Question: I have Following structure in my table with the data

Now From Above Data let say if I want to find all sub organization where organization Id is given..then how can find that .
here how can i make it show Reseller A,Reseller B,Advertiser A,Advertiser B,when organization Id = 10707(Main Organization)
My table name is organization_ and there is
> parentorganizationId
in each row which describes the parentorganization of that particular organization.
So when I give id of main organization say 10707 then it should return me all suborganizations with that organization id..
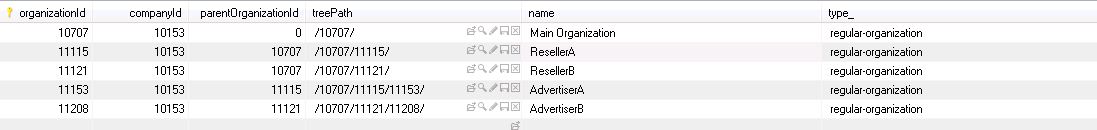
Answer: There are various models for Hierarchical data. It seems you are using both "Adjacency List" and "Path Enumeration" in your table. You can read about them in Bill Karwin's slideshow, which is discussing various models and implementations in MySQL: <URL>
So, using the 'treePath' column, the query you need is rather simple:
'''
SELECT
GROUP_CONCAT(t.name) AS SubOrganizations
FROM
tableX AS t
JOIN
tableX AS p
ON t.treePath LIKE CONCAT( p.treePath, '%')
AND t.organizationId <> p.organizationId
WHERE
p.organizationId = 10707 ;
'''